Aerial crown-view tile of a tropical tree (Barro Colorado Island, Panama), acquired 20250818:
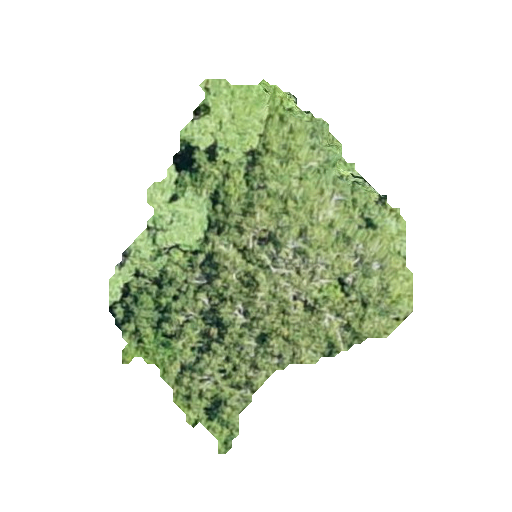
Species: Protium stevensonii
GBIF accepted scientific name: Tetragastris panamensis
Crown area: 96.062 m²